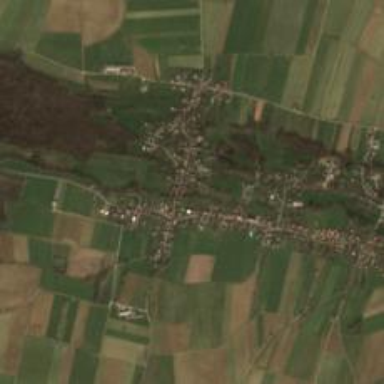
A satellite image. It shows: Village.